Field crop: tomato
Growth stage: 1
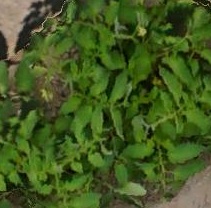
Species: tomato